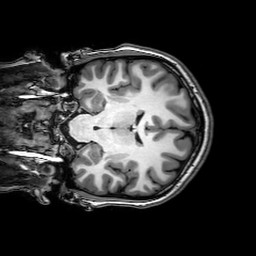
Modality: T1w
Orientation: coronal
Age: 20
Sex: female
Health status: healthy
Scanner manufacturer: philips
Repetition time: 0.008196 s
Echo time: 0.00376 s